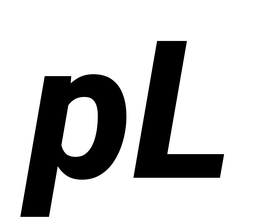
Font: Roboto-Italic_ExtraBold_Italic